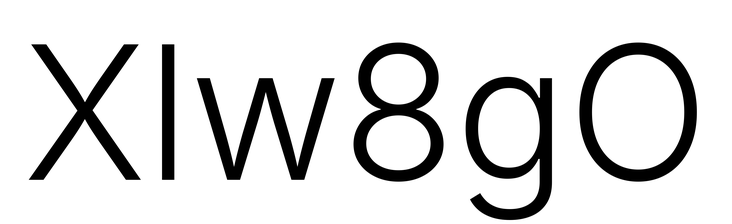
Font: Inter_Light